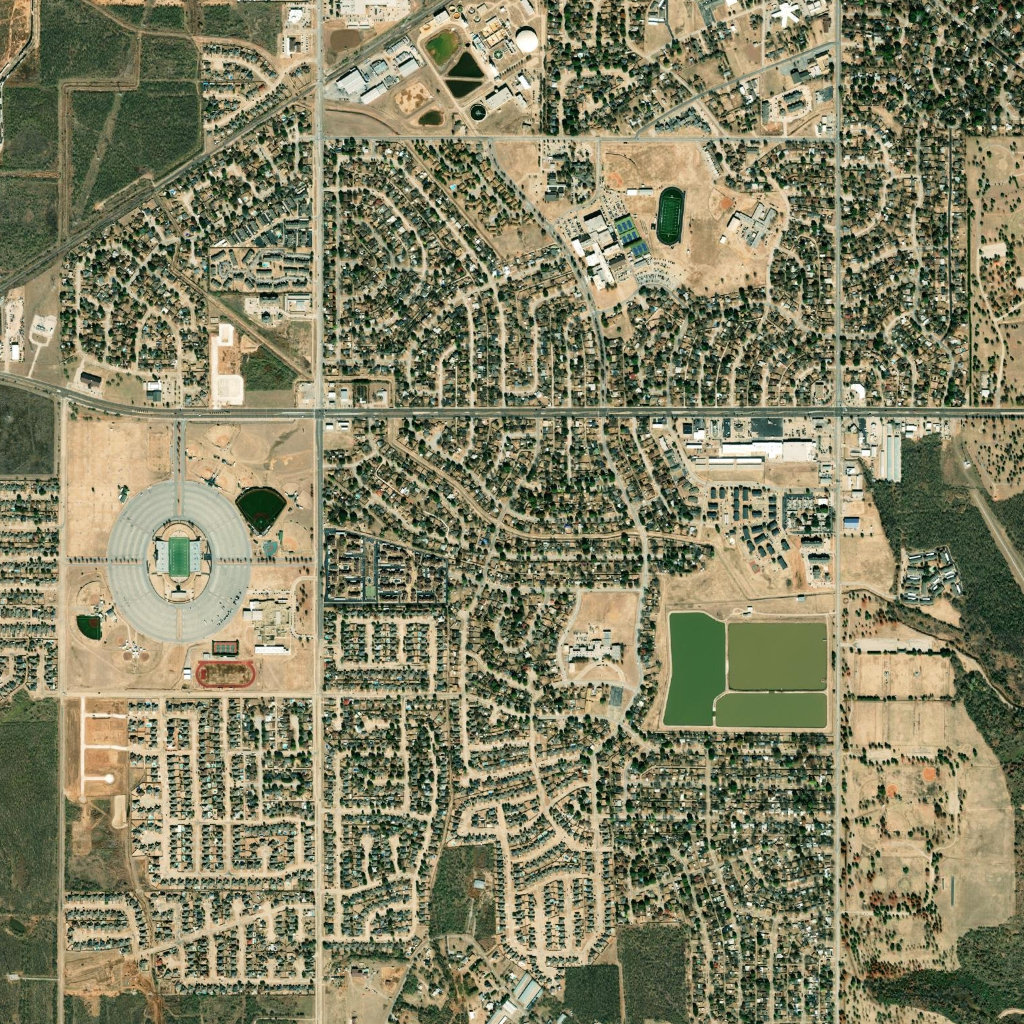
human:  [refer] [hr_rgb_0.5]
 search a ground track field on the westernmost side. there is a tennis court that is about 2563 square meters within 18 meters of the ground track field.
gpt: <box>[[19, 64, 24, 67, 0]]</box>

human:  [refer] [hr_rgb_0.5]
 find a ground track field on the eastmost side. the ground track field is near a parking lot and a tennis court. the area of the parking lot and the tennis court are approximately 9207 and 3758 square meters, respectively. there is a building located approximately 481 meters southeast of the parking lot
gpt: <box>[[63, 18, 67, 24, 0]]</box>

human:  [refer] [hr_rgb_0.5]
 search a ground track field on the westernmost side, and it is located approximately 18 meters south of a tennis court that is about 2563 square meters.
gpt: <box>[[19, 64, 24, 67, 0]]</box>

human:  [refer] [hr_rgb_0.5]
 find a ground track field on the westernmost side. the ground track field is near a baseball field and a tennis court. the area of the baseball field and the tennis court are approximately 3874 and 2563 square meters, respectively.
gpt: <box>[[19, 64, 24, 67, 0]]</box>

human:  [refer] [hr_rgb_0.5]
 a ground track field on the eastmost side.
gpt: <box>[[63, 18, 67, 24, 0]]</box>

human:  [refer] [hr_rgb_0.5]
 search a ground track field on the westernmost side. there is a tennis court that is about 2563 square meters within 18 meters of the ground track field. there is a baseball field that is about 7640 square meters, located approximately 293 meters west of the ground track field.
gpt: <box>[[19, 64, 24, 67, 0]]</box>

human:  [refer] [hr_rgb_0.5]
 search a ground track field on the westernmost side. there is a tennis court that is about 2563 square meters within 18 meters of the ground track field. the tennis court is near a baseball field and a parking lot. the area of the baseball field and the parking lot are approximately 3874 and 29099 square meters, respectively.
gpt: <box>[[19, 64, 24, 67, 0]]</box>

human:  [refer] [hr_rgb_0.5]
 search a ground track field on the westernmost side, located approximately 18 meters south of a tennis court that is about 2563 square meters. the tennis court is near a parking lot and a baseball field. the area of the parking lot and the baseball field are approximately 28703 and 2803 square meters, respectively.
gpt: <box>[[19, 64, 24, 67, 0]]</box>